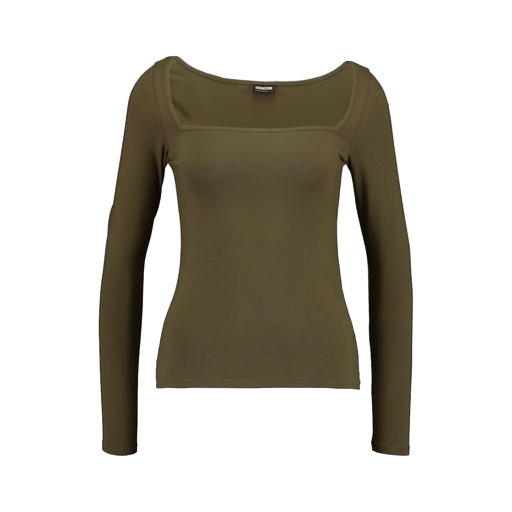
long-sleeve top, green scoop-neck tee, green scoop neck t-shirt, white background